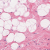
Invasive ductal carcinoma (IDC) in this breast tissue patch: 0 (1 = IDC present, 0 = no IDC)